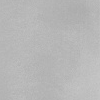
Atmospheric dust classification: dusty